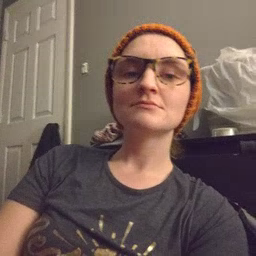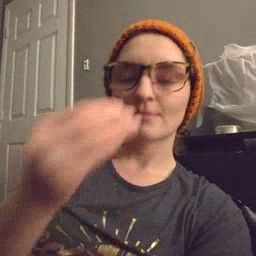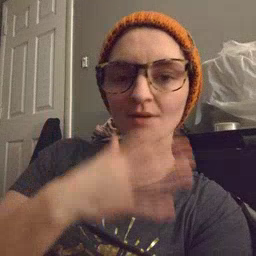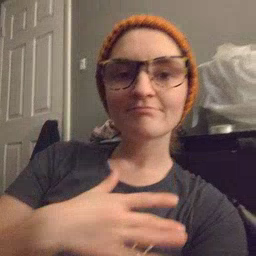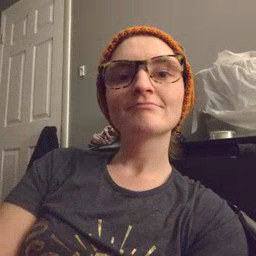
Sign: pajamas